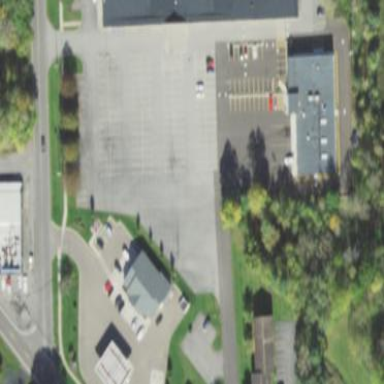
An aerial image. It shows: Retail area.